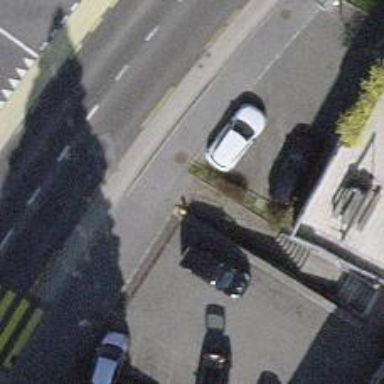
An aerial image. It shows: Road with steps.